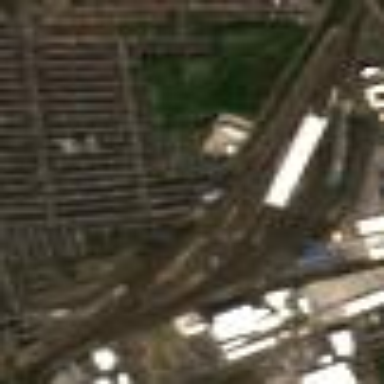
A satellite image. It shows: Railway yard area.